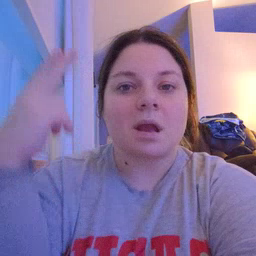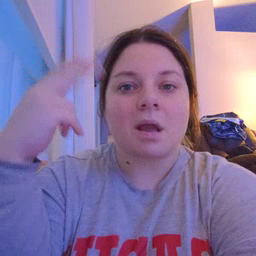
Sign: high